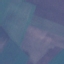
Label: AnnualCrop